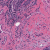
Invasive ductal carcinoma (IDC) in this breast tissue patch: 0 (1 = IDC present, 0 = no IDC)